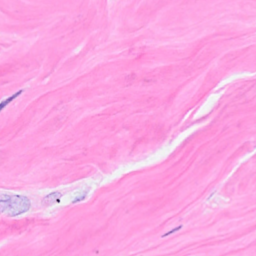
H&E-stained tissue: Breast